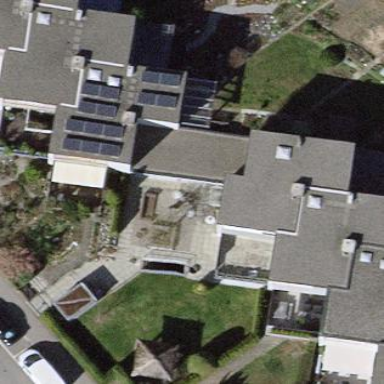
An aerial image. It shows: Terrace building.